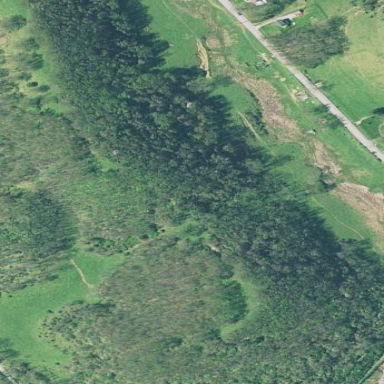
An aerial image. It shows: Beautiful woodland area.